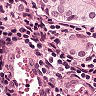
Metastatic tissue present: yes